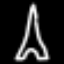
Label: The Eiffel Tower